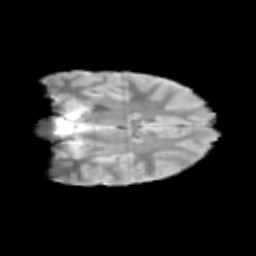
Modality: T2w
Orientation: coronal
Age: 11
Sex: female
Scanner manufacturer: siemens
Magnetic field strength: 3 T
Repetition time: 3.8 s
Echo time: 0.07 s